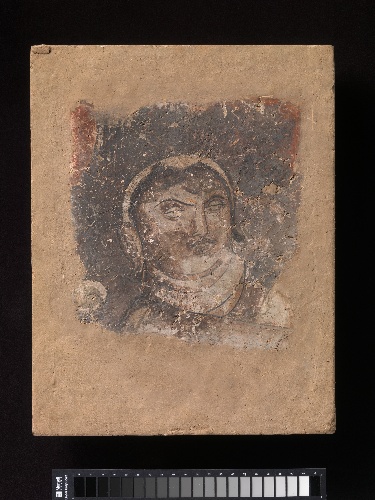
Date: ca. 6th–7th century
Object type: Wall painting
Classification: Paintings
Medium: Pigments on mud plaster
Culture: China (Xinjiang Uyghur Autonomous Region)
Period: Kizil kingdom
Dimensions: 12 3/4 x 9 3/8 in. (32.4 x 23.8 cm)
Department: Asian Art
Credit line: Fletcher Fund, 1951
Accession year: 1951
Repository: Metropolitan Museum of Art, New York, NY
Tags: Buddhism|Buddha